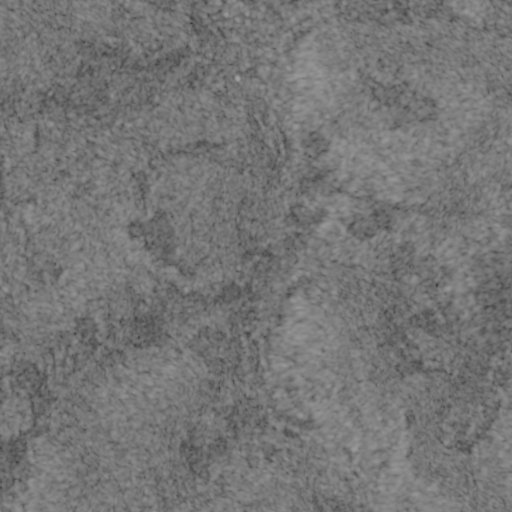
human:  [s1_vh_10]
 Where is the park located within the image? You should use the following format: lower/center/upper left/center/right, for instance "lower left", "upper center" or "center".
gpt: The park is located in the upper center of the image.
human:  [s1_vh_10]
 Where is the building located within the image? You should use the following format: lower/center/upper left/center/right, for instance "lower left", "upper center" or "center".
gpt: The building is located in the upper center of the image.
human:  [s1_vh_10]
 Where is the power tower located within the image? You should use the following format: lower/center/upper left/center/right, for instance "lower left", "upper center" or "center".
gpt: There is no power tower in the image.

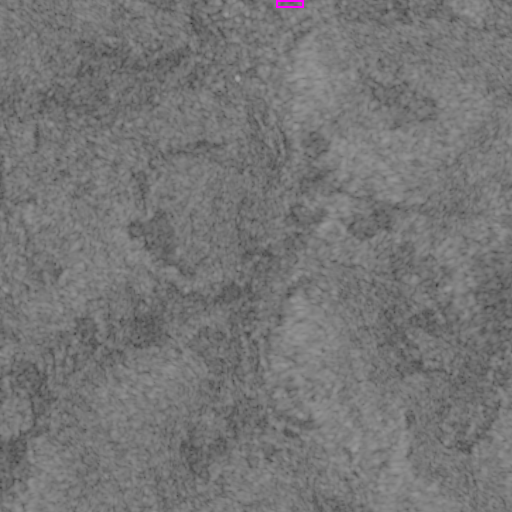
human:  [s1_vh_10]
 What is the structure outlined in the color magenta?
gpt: The structure outlined in magenta is a park.
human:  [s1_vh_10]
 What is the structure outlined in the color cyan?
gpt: There is no cyan outline.